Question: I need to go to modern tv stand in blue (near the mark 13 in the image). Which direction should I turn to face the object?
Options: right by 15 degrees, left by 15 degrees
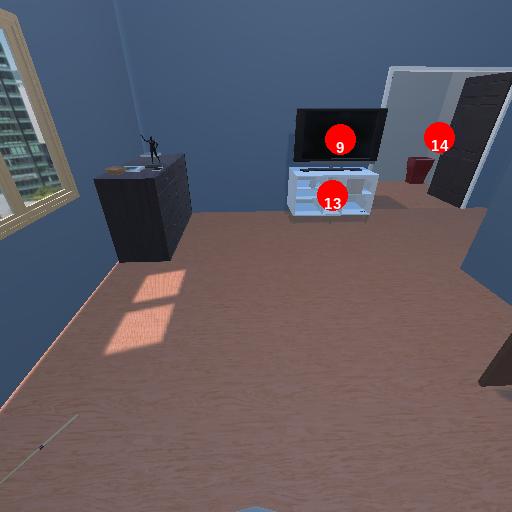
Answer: right by 15 degrees